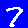
Digit: 7